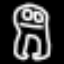
Label: frog